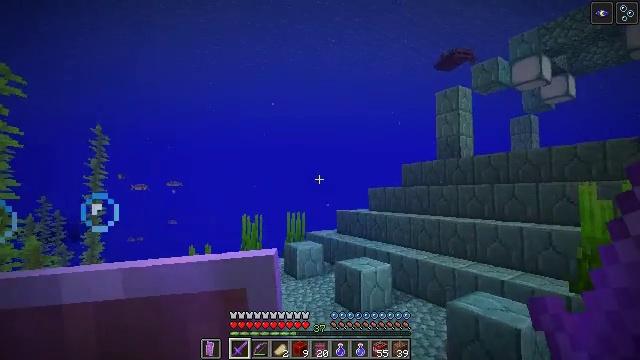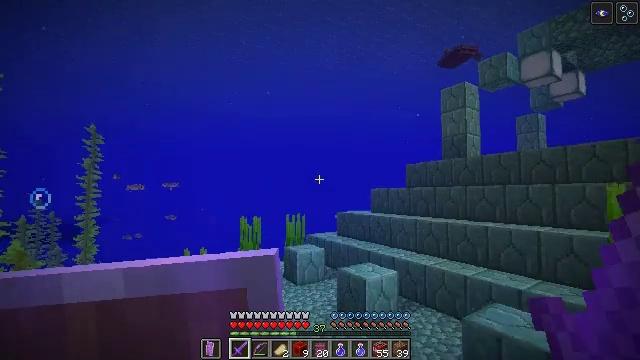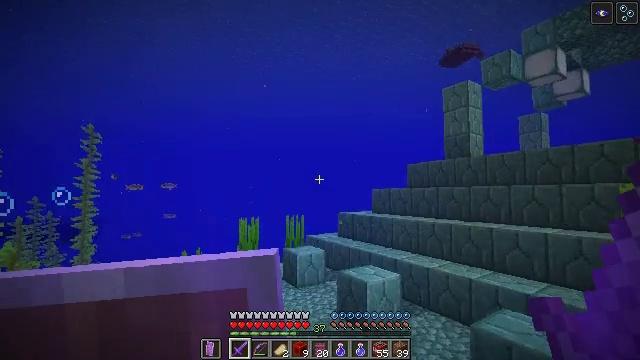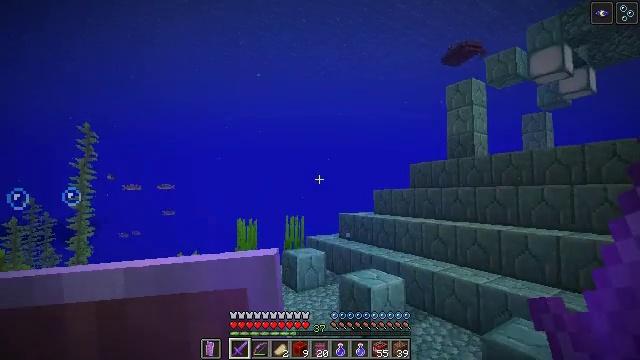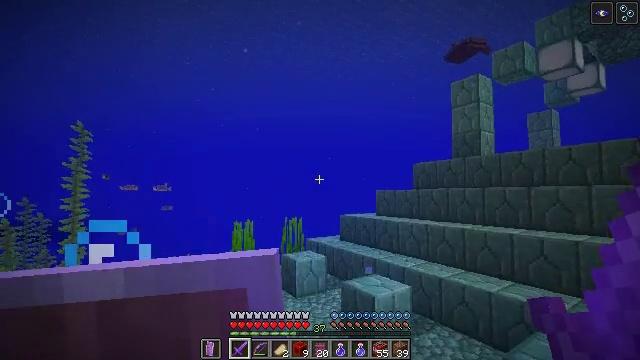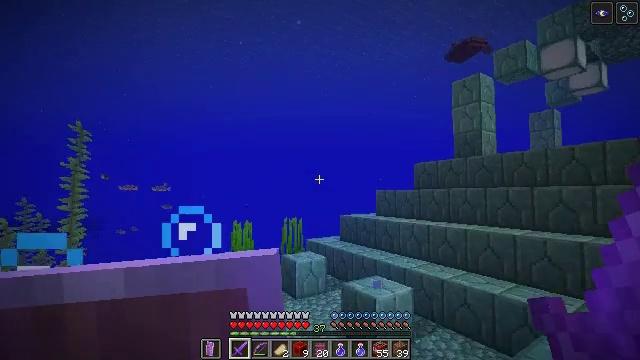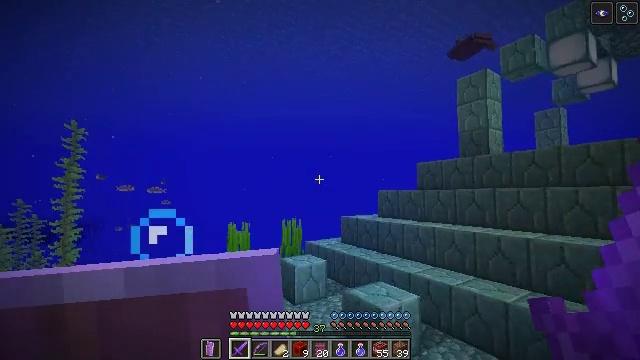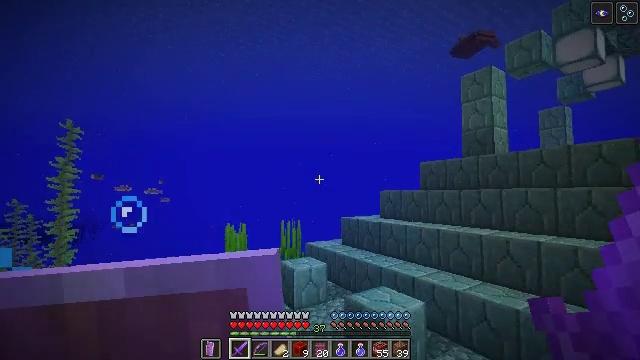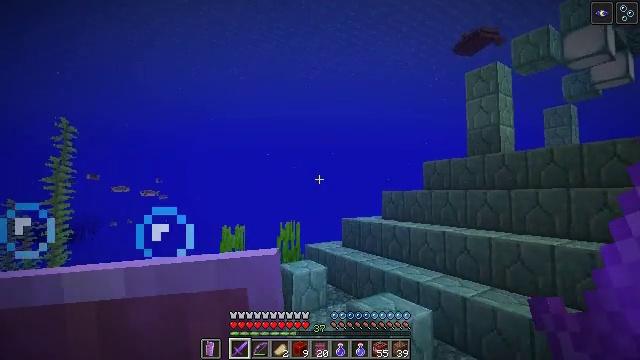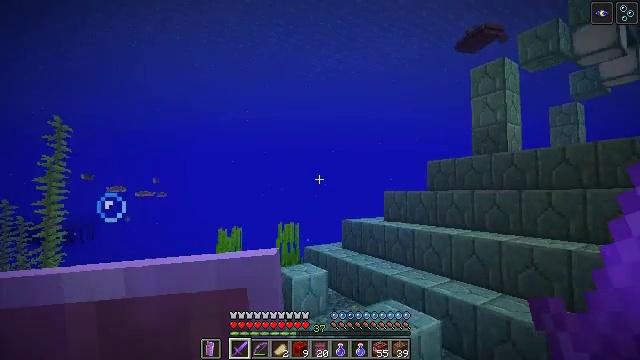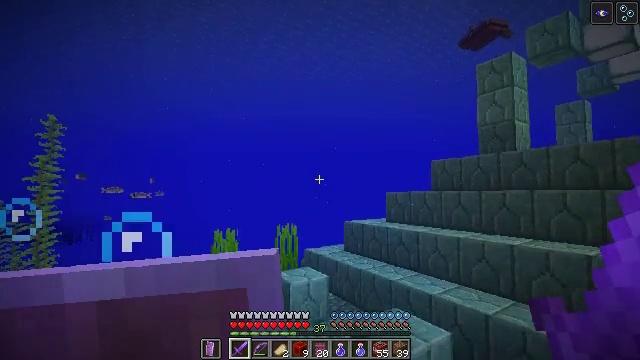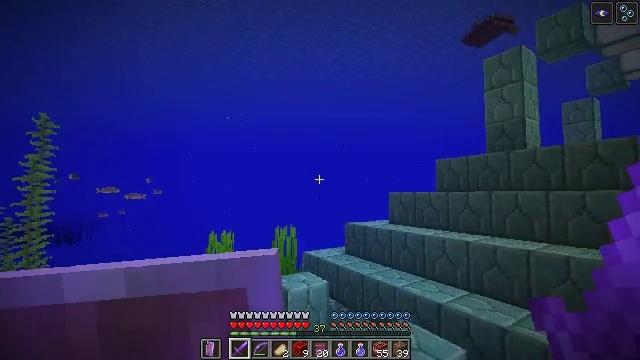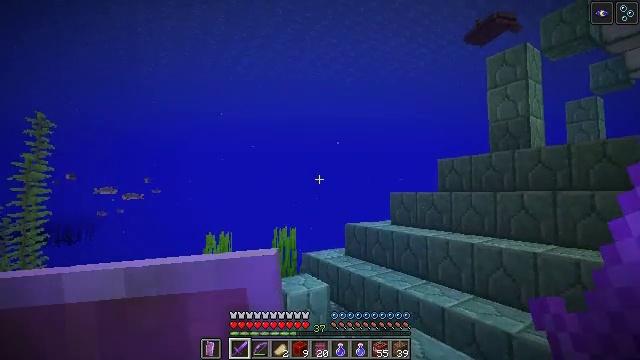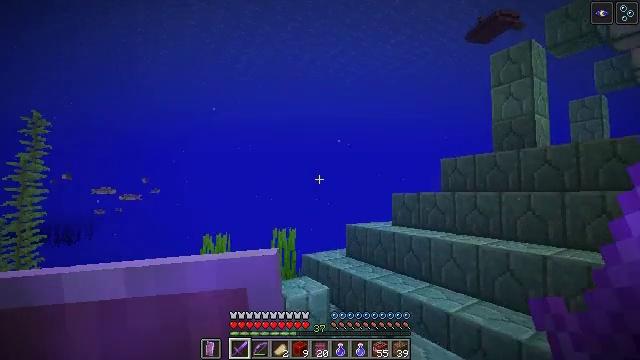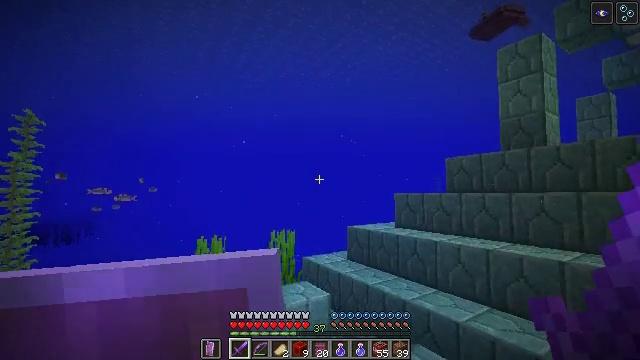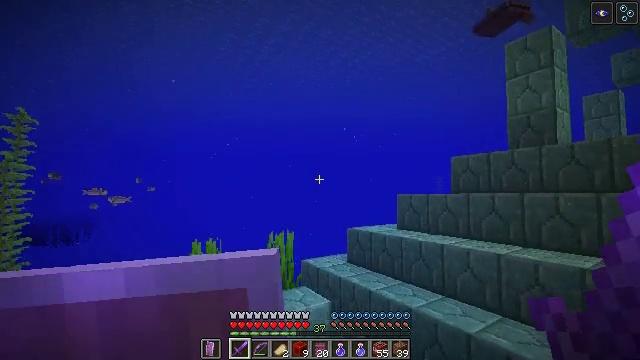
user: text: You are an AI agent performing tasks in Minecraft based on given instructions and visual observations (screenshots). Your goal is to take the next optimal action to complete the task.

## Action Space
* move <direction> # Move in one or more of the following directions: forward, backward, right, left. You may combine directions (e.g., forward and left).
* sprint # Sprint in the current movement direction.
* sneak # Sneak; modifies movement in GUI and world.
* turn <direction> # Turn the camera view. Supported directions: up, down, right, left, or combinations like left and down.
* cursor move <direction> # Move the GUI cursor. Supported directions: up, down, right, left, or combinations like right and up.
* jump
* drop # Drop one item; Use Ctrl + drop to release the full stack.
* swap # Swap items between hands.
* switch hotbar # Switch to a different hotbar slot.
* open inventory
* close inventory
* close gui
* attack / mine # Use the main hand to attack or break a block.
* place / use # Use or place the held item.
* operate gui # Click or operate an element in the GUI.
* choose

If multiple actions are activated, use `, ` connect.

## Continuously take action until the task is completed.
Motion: motion action
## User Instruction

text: Mine the wet sponge underwater.
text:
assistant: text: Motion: move forward, sprint
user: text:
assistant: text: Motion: move forward, sprint
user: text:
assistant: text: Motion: move forward, sprint
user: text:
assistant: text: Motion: move forward, sprint
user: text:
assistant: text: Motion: move forward, sprint
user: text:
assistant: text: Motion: move forward, sprint
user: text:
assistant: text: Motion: move forward, sprint
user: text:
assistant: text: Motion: move forward, sprint
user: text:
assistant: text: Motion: move forward, sprint
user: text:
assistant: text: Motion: move forward, sprint
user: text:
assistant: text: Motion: move forward, sprint
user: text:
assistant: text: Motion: move forward, sprint
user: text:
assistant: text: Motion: move forward, sprint
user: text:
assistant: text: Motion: move forward, sprint
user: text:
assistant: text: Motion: move forward, sprint
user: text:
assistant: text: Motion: move forward, sprint
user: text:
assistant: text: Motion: move forward, sprint
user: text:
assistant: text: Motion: move forward, sprint, turn left and down
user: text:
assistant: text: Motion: move forward, sprint
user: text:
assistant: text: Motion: move forward, sprint
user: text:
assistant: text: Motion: move forward, sprint, jump
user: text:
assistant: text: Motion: move forward, sprint, jump
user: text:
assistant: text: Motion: move forward, sprint, jump
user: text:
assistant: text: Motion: move forward, sprint, jump
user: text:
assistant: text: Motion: move forward, sprint, jump
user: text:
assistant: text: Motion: move forward, sprint, jump
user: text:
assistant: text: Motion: move forward, sprint, jump
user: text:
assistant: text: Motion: move forward, sprint, turn down, jump
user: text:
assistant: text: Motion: move forward, sprint, turn right and down, jump
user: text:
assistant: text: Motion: move forward, sprint, turn right and down, jump